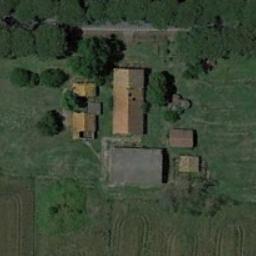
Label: sparse_residential